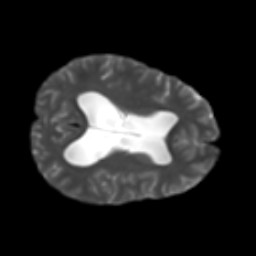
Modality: T2w
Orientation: axial
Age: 23
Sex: female
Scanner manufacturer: ge
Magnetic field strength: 3 T
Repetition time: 7.8 s
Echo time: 0.0612 s